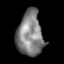
Tissue: lung
Cell type: Epithelial cells
Senescence score: 0.1852
Nuclear area (px): 1138
Mean DAPI intensity: 129.298